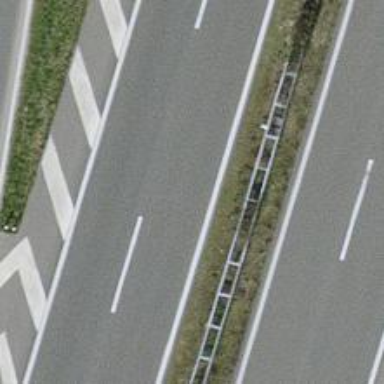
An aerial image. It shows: Asphalt motorway.